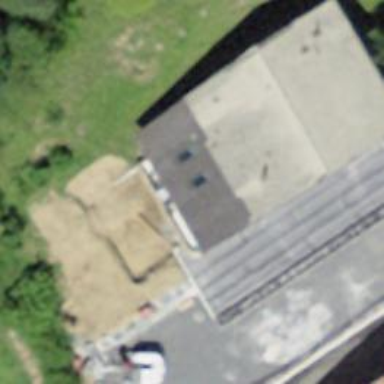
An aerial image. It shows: Detached building.